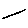
Label: line